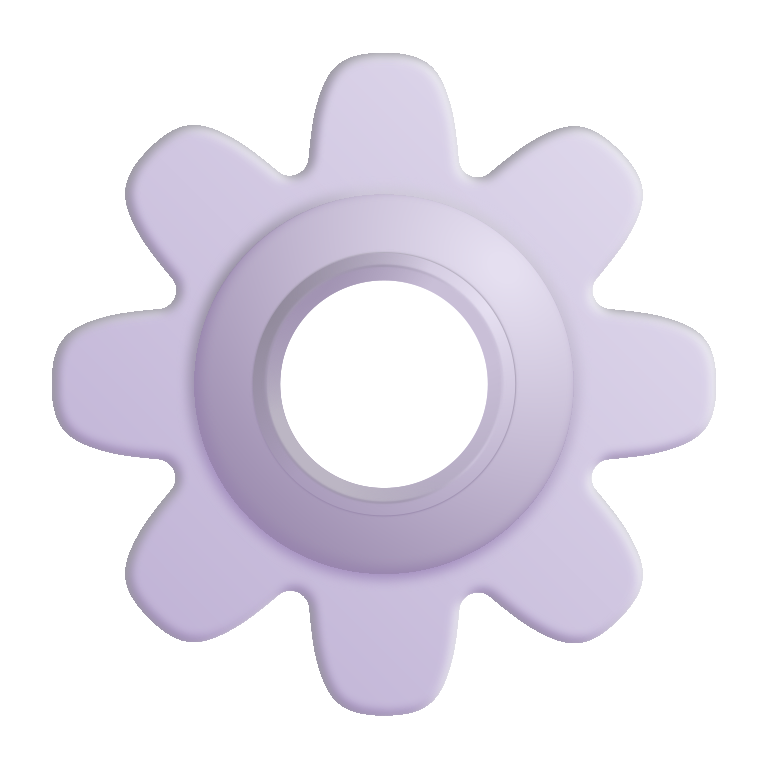
gear color